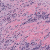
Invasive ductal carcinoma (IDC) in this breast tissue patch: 1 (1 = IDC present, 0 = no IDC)